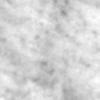
Label: no_change